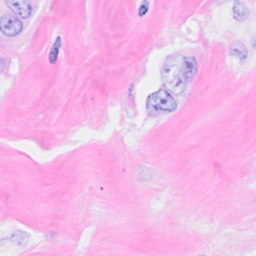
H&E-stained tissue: Breast